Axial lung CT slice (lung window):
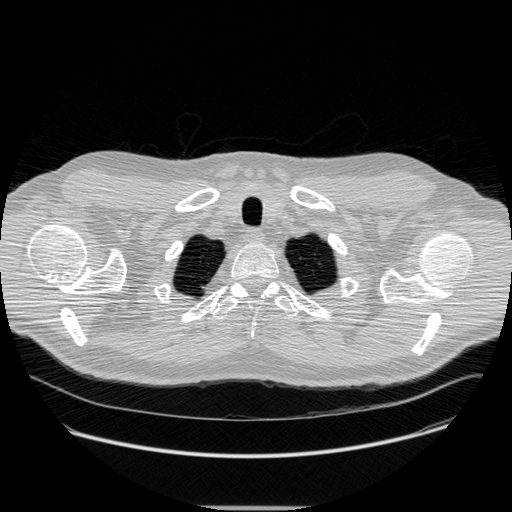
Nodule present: no